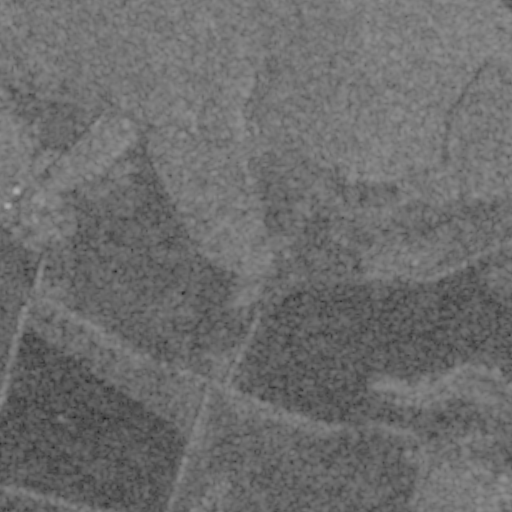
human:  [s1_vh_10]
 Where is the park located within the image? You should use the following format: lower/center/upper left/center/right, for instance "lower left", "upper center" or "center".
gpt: The park is located in the lower right of the image.
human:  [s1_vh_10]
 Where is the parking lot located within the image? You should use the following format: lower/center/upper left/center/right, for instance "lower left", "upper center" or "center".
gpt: There is no parking lot in the image.

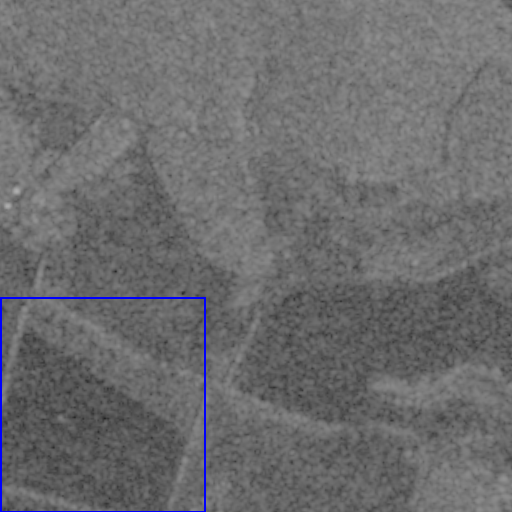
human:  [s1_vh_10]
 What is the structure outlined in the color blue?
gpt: The structure outlined in blue is a crop field.
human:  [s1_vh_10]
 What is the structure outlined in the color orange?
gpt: There is no orange outline.